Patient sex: F
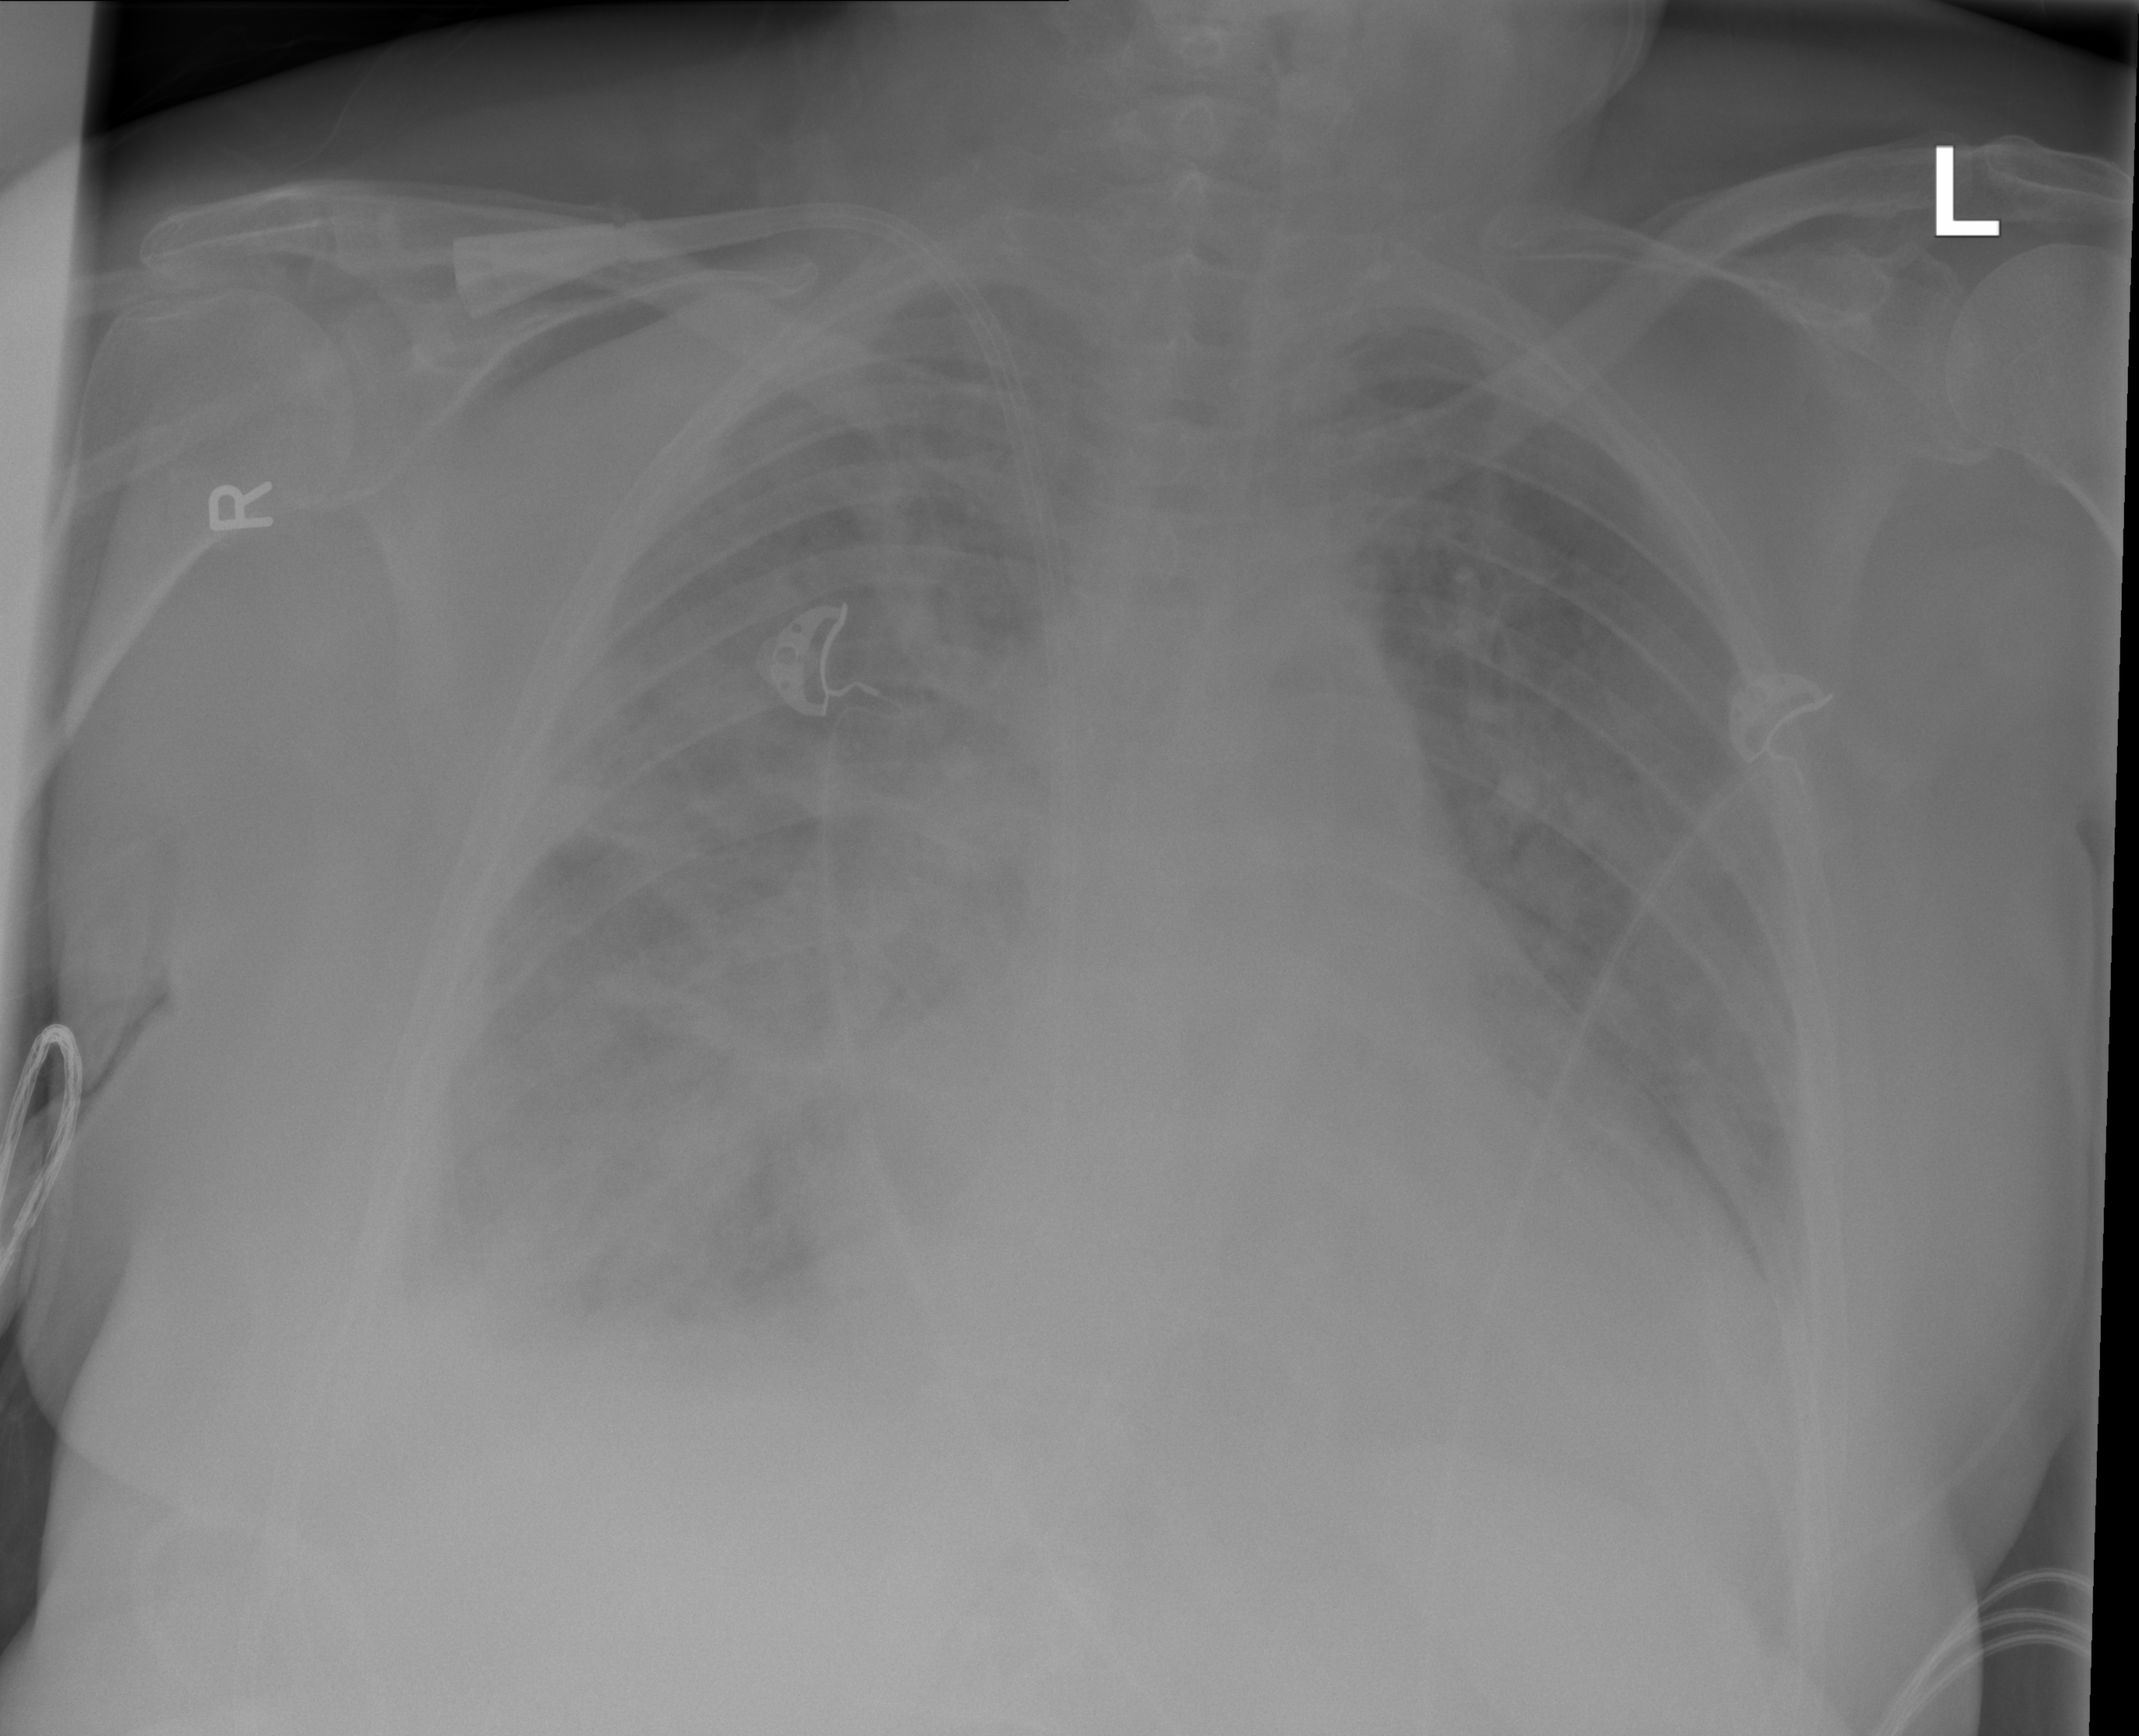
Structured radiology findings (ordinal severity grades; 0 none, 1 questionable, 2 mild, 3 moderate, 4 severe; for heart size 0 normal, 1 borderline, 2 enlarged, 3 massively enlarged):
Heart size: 2
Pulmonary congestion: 3
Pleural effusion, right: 3
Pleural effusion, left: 2
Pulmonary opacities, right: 2
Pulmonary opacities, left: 2
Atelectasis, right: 3
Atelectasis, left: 3